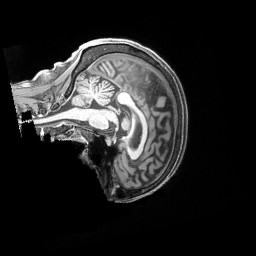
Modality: T1w
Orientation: sagittal
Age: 69
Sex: female